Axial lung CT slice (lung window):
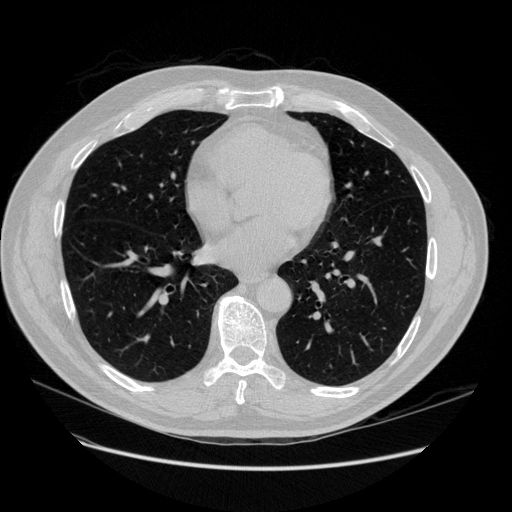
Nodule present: no